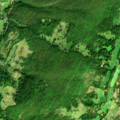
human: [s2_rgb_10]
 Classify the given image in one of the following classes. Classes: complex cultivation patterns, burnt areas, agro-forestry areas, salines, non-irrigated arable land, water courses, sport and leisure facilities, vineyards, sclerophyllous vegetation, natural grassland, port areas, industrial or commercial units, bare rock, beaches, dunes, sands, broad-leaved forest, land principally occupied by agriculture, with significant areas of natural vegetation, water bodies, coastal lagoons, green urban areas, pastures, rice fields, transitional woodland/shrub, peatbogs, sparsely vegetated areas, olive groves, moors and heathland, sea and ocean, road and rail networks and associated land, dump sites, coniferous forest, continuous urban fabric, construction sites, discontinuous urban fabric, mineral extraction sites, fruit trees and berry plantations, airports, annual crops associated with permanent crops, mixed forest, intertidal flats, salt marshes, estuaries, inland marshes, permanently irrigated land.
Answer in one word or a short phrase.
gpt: complex cultivation patterns, land principally occupied by agriculture, with significant areas of natural vegetation, broad-leaved forest